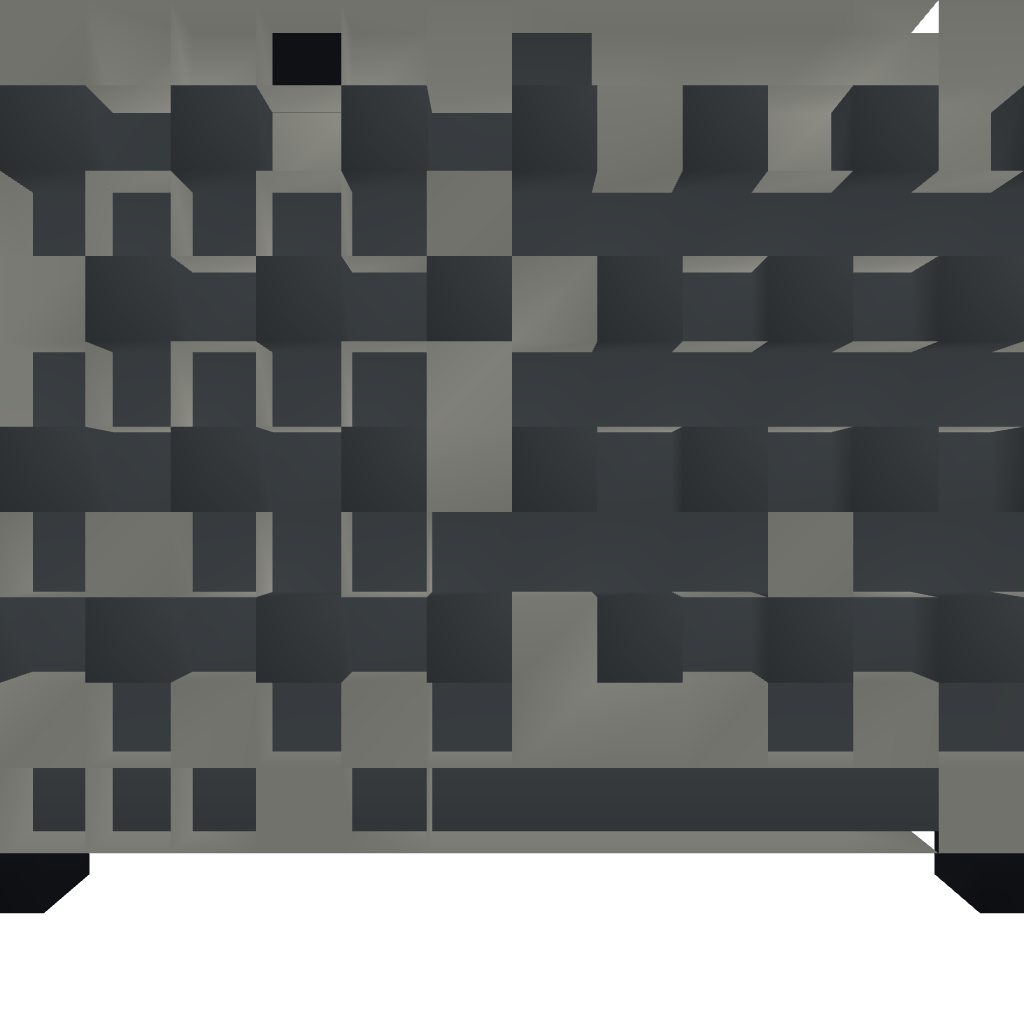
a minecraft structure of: Giant Minecart